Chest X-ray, AP view. Patient: 28 years old, sex F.
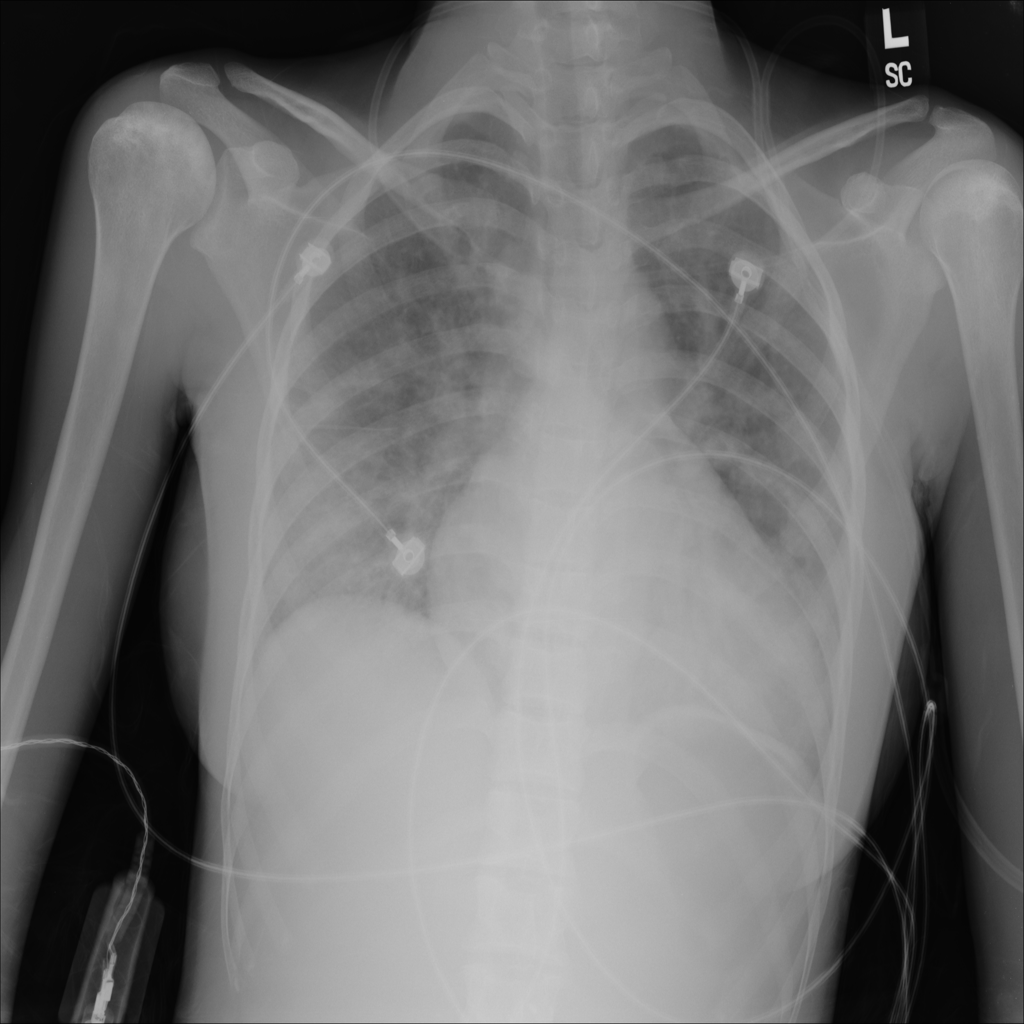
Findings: Cardiomegaly, Infiltration